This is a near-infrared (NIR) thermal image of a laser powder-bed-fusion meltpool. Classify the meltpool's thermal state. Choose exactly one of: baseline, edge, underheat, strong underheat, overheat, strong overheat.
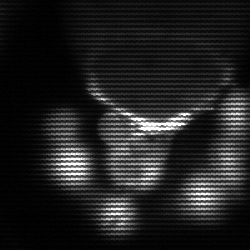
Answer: edge